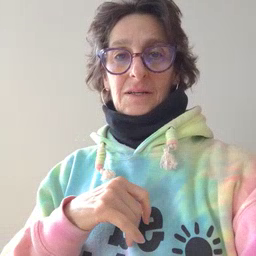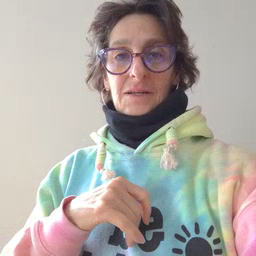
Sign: story